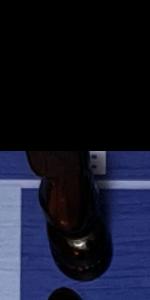
Label: Knight_Black